Field crop: maize
Growth stage: 1
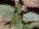
Species: datura